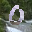
Label: 0